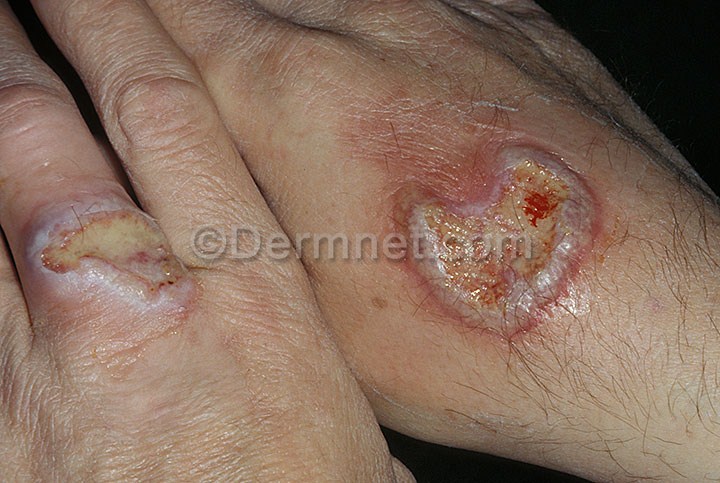
Disease: Vasculitis Photos